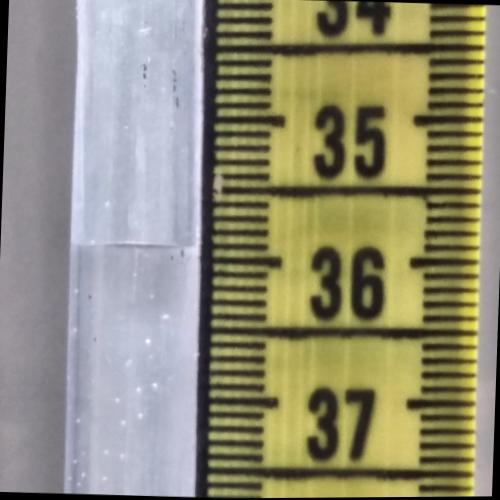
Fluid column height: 35.9 cm